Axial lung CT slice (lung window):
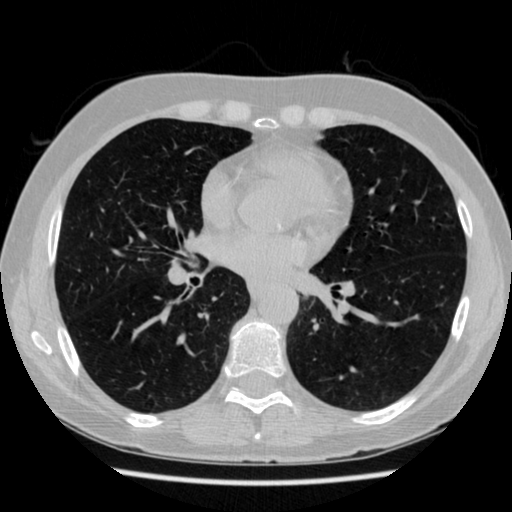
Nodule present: no